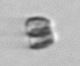
Label: Thalassiosira_sp_aff_mala